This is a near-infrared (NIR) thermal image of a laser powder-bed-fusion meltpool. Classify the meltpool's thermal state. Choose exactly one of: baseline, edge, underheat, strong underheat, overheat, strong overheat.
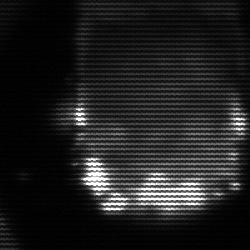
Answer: baseline